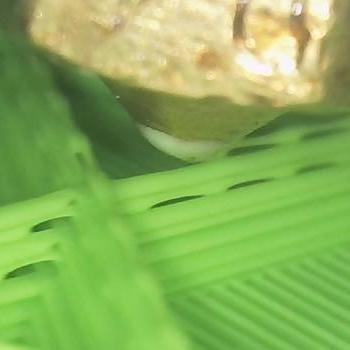
Flow rate: 33%